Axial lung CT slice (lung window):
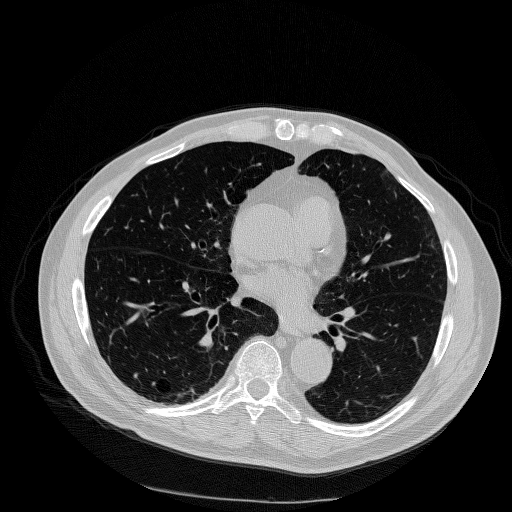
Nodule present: no